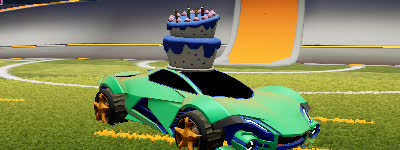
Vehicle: werewolf